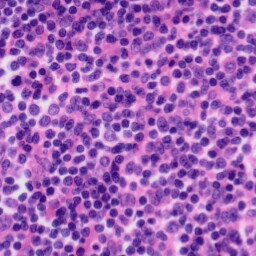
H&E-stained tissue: Tonsil